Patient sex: M
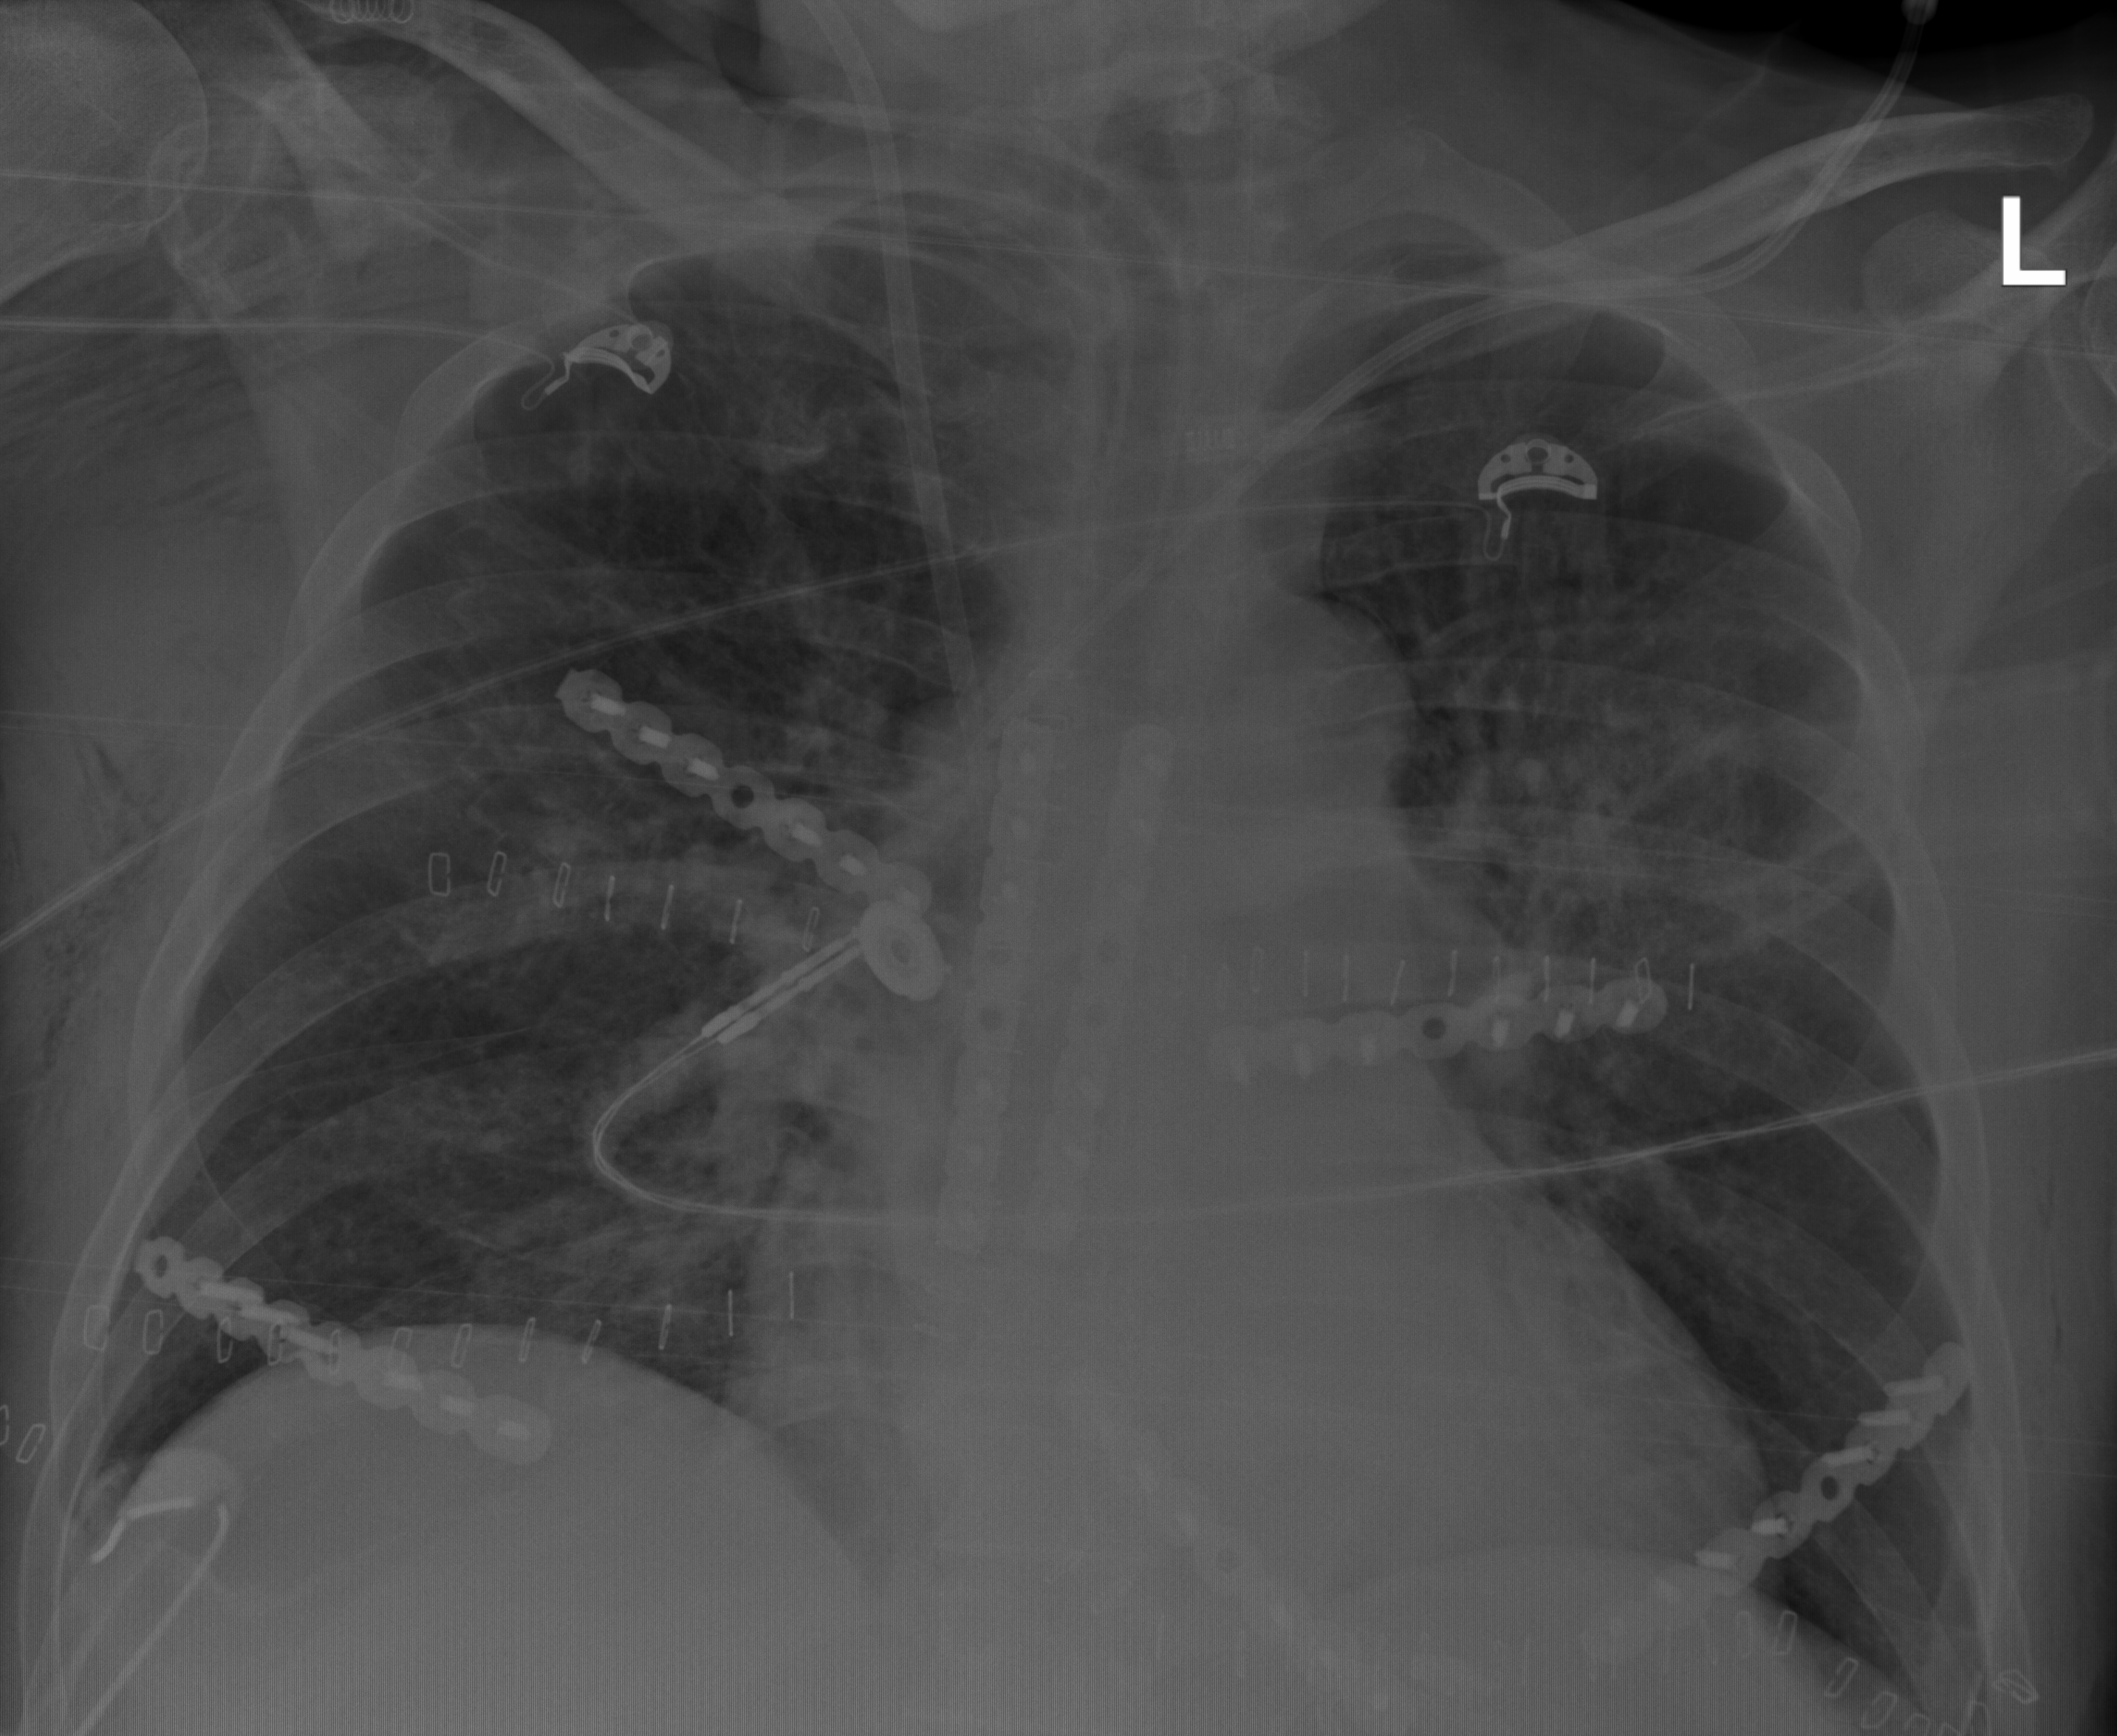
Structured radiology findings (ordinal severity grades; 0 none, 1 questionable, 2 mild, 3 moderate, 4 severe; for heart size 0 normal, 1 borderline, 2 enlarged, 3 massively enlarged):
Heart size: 2
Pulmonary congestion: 2
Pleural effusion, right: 0
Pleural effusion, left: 0
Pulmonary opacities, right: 2
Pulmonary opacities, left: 2
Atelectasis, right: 2
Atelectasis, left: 0